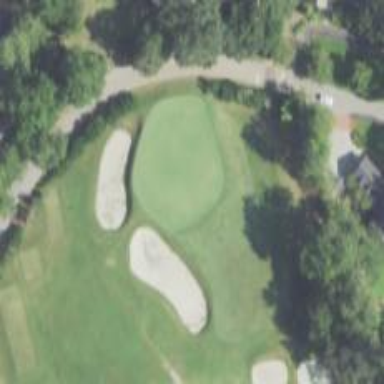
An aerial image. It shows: Golf hole.